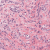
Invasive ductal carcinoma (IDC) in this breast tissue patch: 1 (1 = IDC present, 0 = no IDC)